Question: I have a 'storyboard' and I am trying to change the 'UIView' to set a custom gradient view that I have created.
I have tried 'self.view = myNewViewWithGradient;' and the gradient is displayed, but no other element can be seen since I am replacing the current view.
How can I set a new view dynamically and keep the elements that have been added in the storyboard?
I have tried re-adding the subviews (that have a referencing outlet) to this new view, but nothing is displayed.
'''
[self.view addSubview:self.txtPassword];
'''
Thanks for your help.
UPDATE: here is a screenshot of the outlets set in the storyboard:

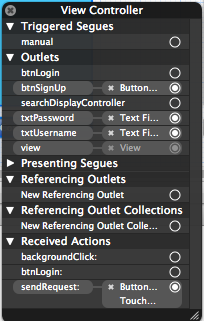
Answer: You can add all your subviews to your new view, something like:
'''
[myNewViewWithGradient setFrame:self.view.frame];
for (UIView* v in [self.view subviews]) {
[myNewViewWithGradient addSubview:v];
}
self.view = myNewViewWithGradient;
'''
but I can not see what are you trying to achieve, did you just want a new background? You can do somehting like:
'''
[self.view addSubview:myNewViewWithGradient];
[self.view sendSubviewToBack:myNewViewWithGradient];
'''
Your 'sendSubviewToBack:myNewViewWithGradient' is an 'UIView'? If it did not work please provide more information so we can better help you :)